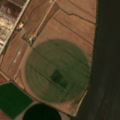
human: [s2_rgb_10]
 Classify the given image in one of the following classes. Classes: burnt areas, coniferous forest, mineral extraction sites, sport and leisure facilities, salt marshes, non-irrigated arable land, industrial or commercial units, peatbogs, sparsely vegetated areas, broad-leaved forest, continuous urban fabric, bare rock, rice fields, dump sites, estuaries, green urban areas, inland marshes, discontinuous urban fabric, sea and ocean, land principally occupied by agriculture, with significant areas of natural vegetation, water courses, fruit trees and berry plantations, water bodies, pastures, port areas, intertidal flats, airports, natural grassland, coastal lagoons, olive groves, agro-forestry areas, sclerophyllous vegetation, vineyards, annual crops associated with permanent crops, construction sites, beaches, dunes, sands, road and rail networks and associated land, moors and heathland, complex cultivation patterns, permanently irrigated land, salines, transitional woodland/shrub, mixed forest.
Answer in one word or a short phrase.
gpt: construction sites, permanently irrigated land, water courses